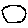
Label: circle